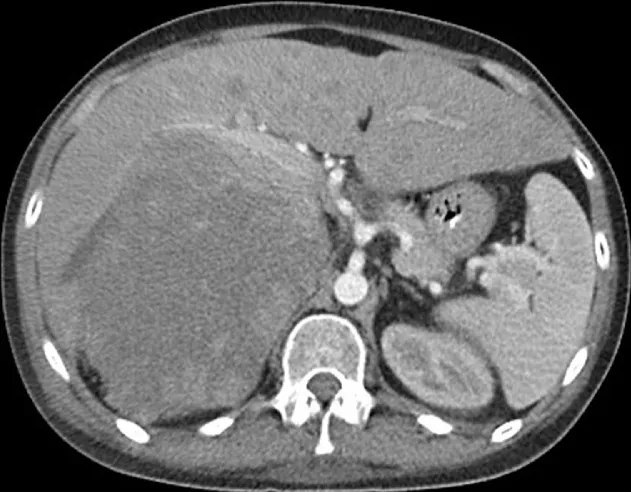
Abdominal CT scan demonstrating the presence of a large right adrenal cyst.
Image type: radiology (ct)